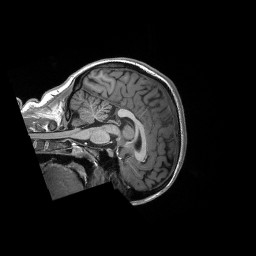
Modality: T1w
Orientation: sagittal
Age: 20
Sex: female
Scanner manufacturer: siemens
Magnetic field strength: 3 T
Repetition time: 2.3 s
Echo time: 0.00298 s